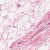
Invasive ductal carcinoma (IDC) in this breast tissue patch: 0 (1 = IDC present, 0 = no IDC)